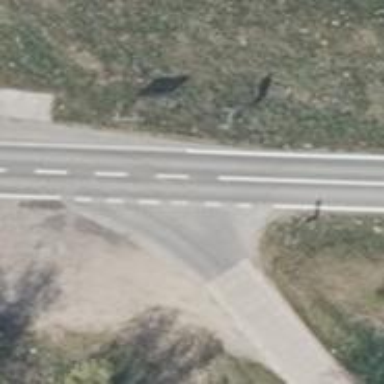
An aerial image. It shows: Tertiary road with asphalt surface.